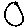
Label: circle